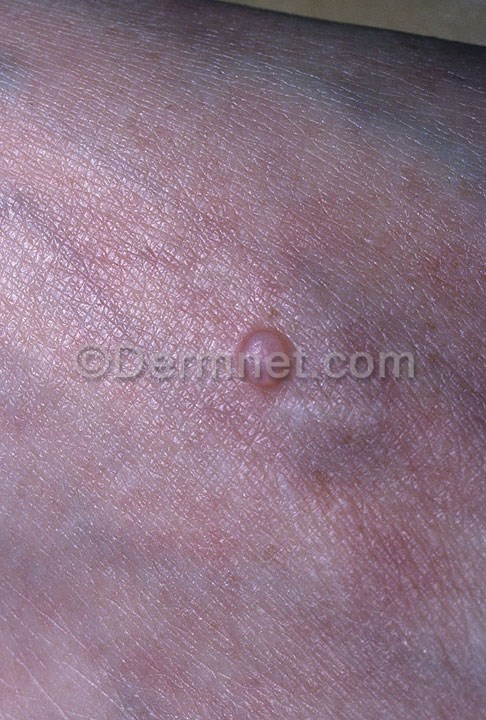
Disease: Seborrheic Keratoses and other Benign Tumors